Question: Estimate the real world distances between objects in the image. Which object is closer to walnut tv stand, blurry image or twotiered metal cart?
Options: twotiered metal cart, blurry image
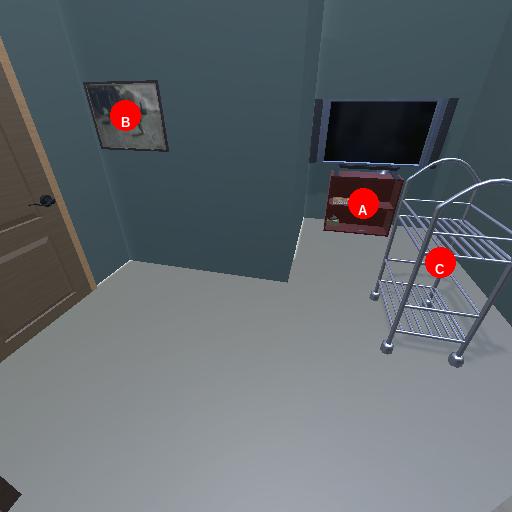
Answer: twotiered metal cart